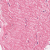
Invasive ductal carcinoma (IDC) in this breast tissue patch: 0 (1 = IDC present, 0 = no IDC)